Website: apple
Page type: address-validator
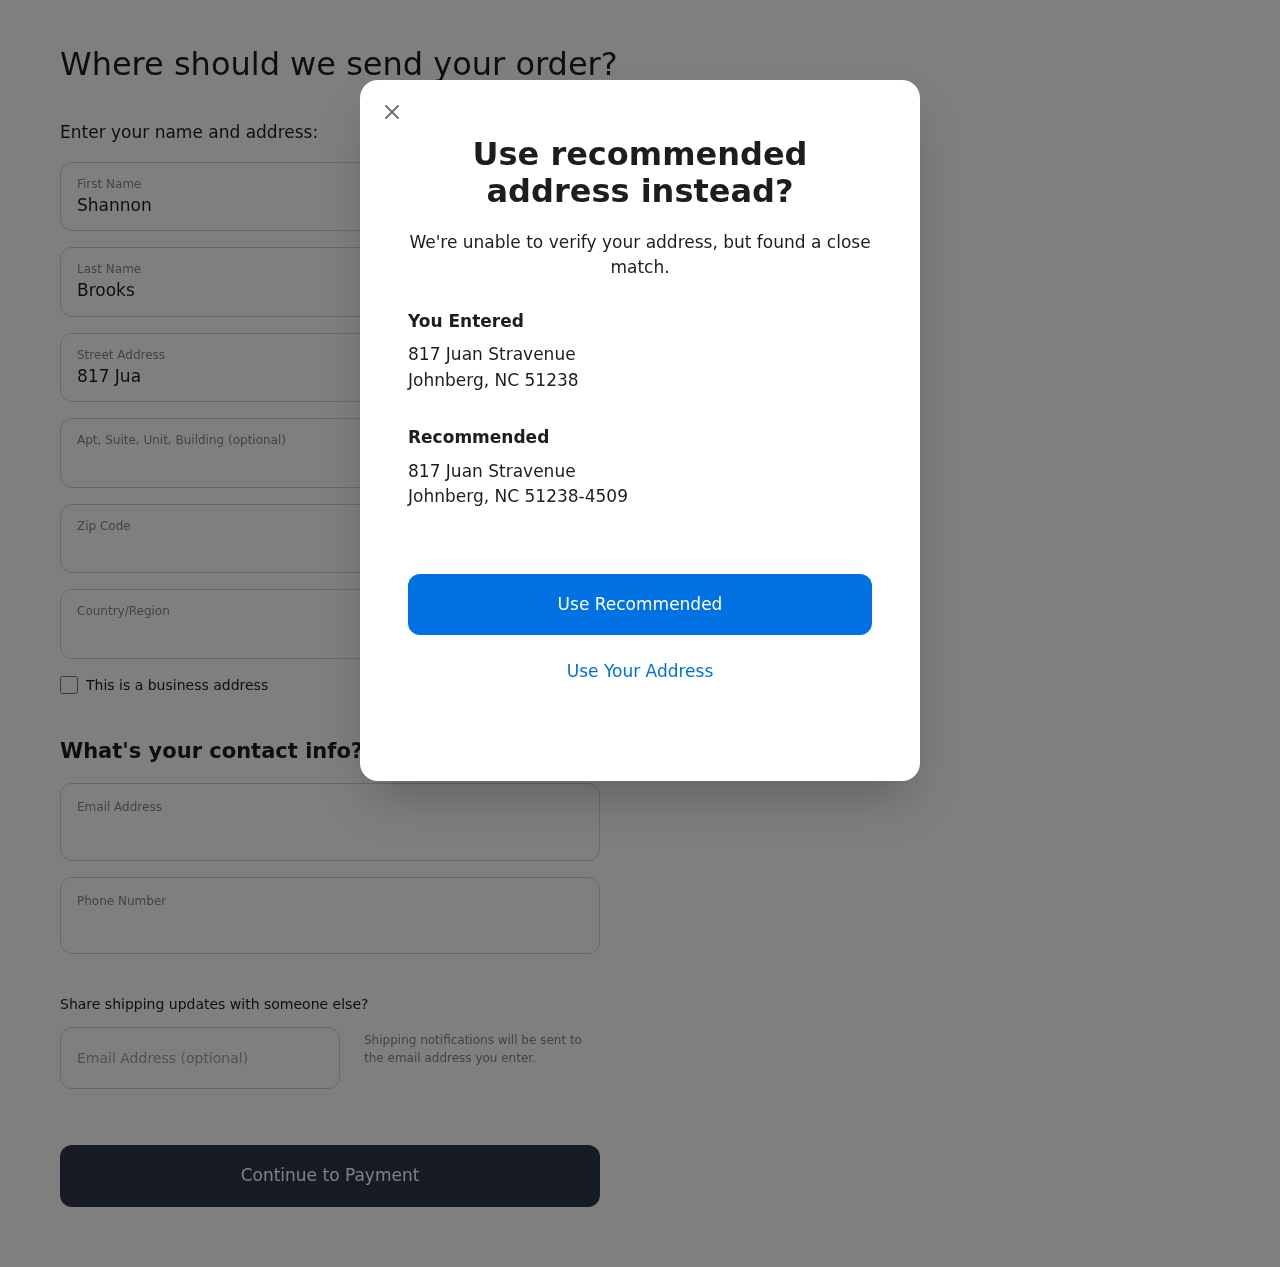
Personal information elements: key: PII_CITY
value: Johnberg
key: PII_COUNTRY
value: United States
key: PII_EMAIL
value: shannonbrooks@hotmail.com
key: PII_FIRSTNAME
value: Shannon
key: PII_GIFT_EMAIL
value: joshuaarmstrong@hotmail.com
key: PII_LASTNAME
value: Brooks
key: PII_PHONE
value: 9748205790
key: PII_POSTCODE
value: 51238
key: PII_POSTCODE_FULL
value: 51238-4509
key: PII_STATE_ABBR
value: NC
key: PII_STREET
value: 817 Juan Stravenue
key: PII_CITY2
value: Johnberg
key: PII_STATE_ABBR2
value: NC